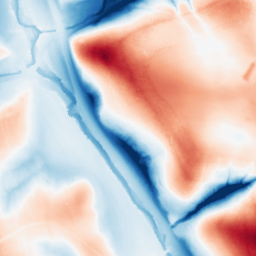
Category: edge_preserving
Decomposition family: guided
Decomposition parameters: radius: 32
eps: 0.1
Upsampling method: cubic_catmull_rom
Upsampling parameters: scale: 4
Upsampling scale: 4